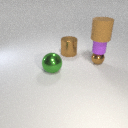
small purple rubber cylinder above small brown metal sphere